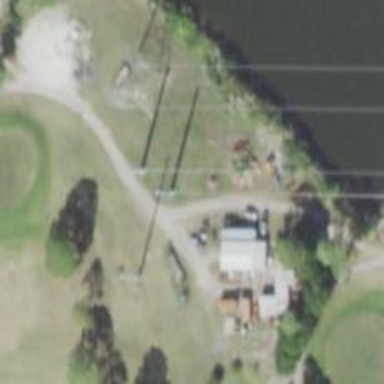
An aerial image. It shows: Pole or tower used for power distribution.